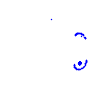
Particle: pion